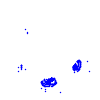
Particle: pion